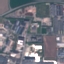
Land use / land cover: Industrial